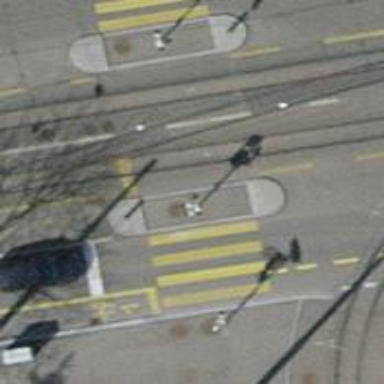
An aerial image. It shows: Tram crossing on the railway.